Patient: sex M, age 44
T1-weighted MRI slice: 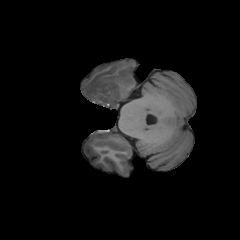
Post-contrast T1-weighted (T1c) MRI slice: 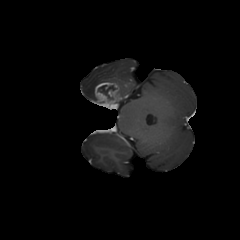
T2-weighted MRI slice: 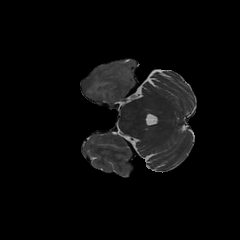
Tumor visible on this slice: yes
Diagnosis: Glioblastoma, IDH-wildtype
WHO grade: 4